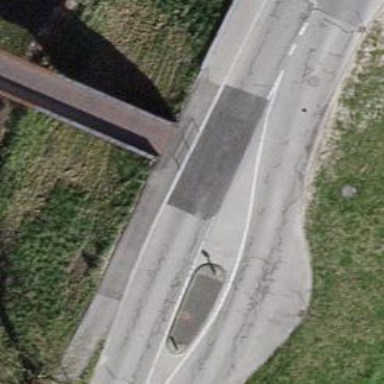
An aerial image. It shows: Metal bridge over path.